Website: home-depot
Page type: address-validator
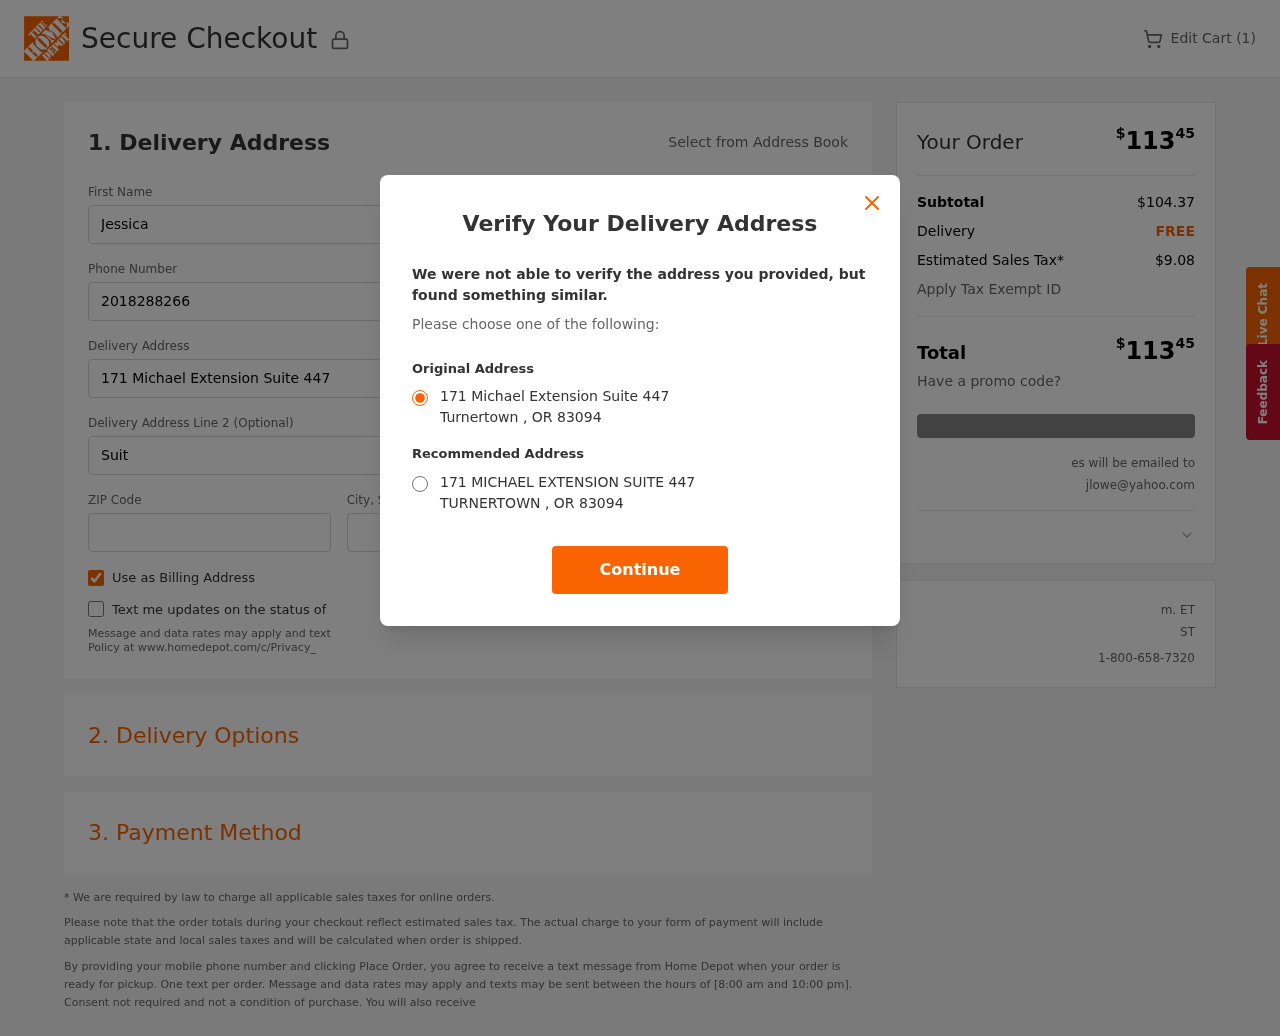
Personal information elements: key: PII_CITY
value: Turnertown
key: PII_EMAIL
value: jlowe@yahoo.com
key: PII_POSTCODE
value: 83094
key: PII_STATE_ABBR
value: OR
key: PII_STREET
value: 171 Michael Extension Suite 447
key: PII_FIRSTNAME
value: Jessica
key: PII_LASTNAME
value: Lowe
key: PII_PHONE
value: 2018288266
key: PII_STREET2
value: Suite 007
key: PII_CITY_STATE
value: Turnertown, OR
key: PII_STREET_ALT
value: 171 MICHAEL EXTENSION SUITE 447
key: PII_CITY_ALT
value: TURNERTOWN
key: PII_POSTCODE_FULL
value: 83094
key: PII_POSTCODE_NUMERIC
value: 83094
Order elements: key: ORDER_NUM_ITEMS
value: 1
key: ORDER_TOTAL
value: $11345
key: ORDER_SUBTOTAL
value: $104.37
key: ORDER_SHIPPING_COST
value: FREE
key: ORDER_TAX
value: $9.08